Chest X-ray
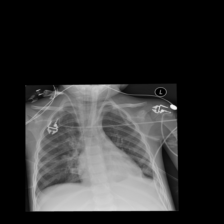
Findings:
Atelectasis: positive
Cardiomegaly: negative
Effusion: negative
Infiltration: positive
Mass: negative
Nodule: negative
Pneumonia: negative
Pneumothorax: negative
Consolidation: negative
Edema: negative
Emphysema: negative
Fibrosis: negative
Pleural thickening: negative
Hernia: negative